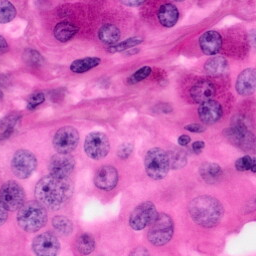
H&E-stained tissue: Pancreatic